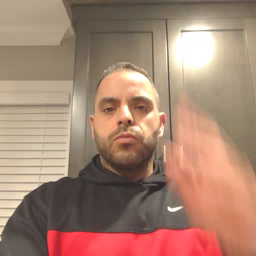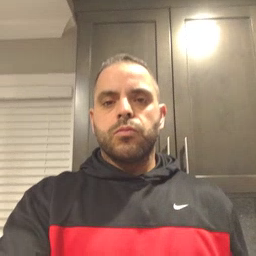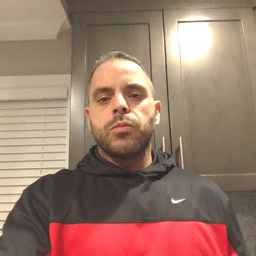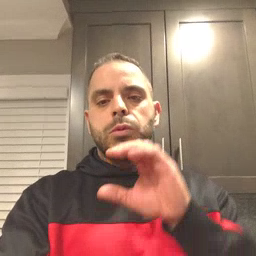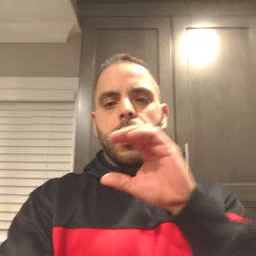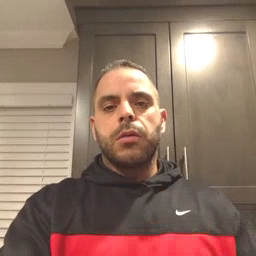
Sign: chocolate